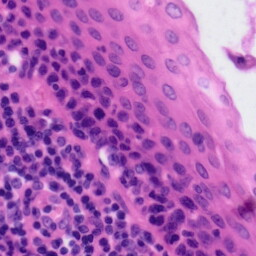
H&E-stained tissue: Tonsil